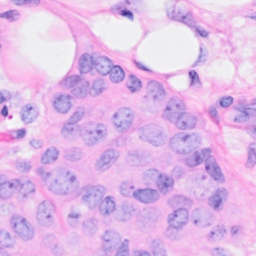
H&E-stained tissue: Breast